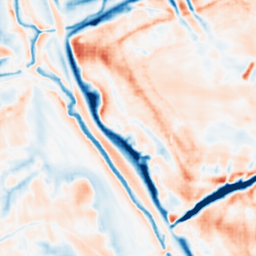
Category: multiscale
Decomposition family: dog_multiscale
Decomposition parameters: sigma_ratio: 1.4
n_scales: 6
base_sigma: 1
Upsampling method: sinc_blackman
Upsampling parameters: scale: 8
kernel_size: 16
Upsampling scale: 8